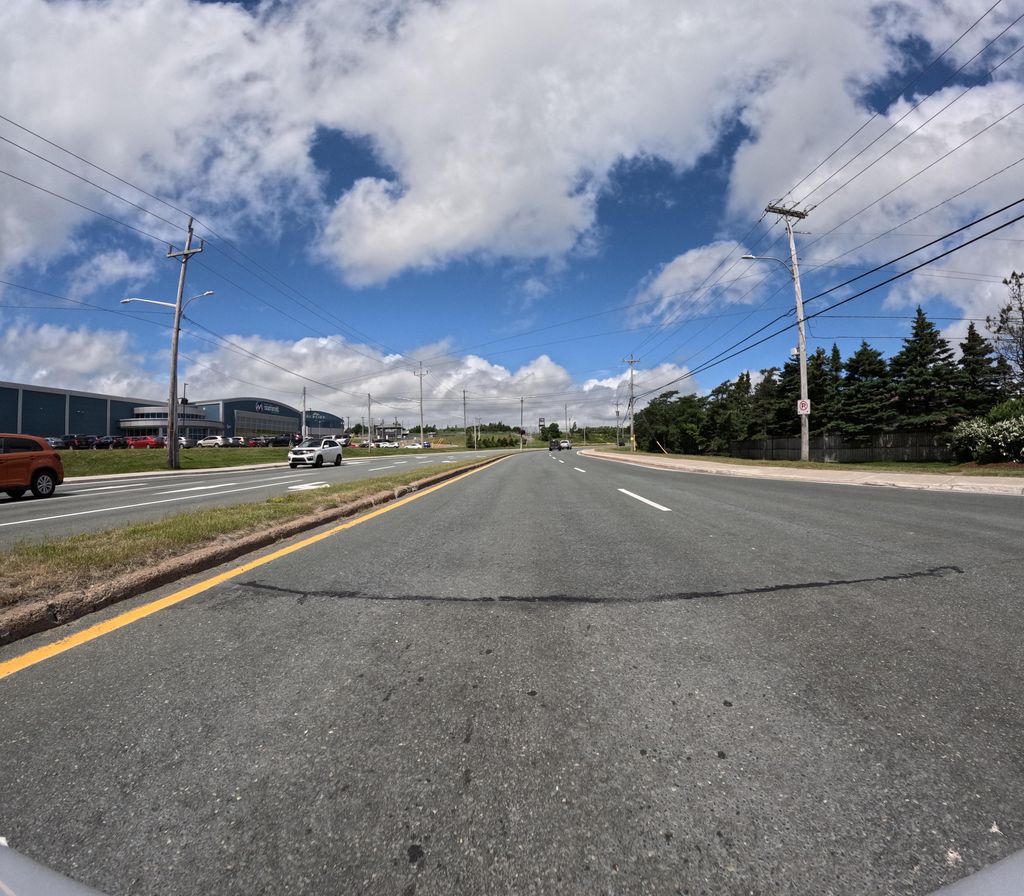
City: st_johns